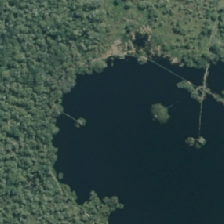
Land cover: lake_pond